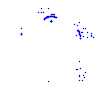
Particle: proton